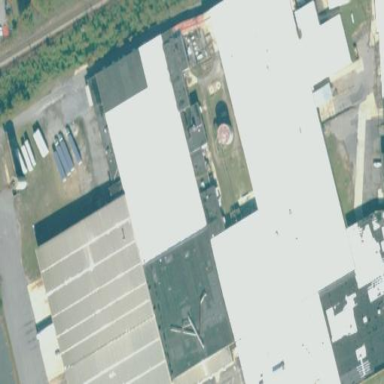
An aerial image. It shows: Industrial building.